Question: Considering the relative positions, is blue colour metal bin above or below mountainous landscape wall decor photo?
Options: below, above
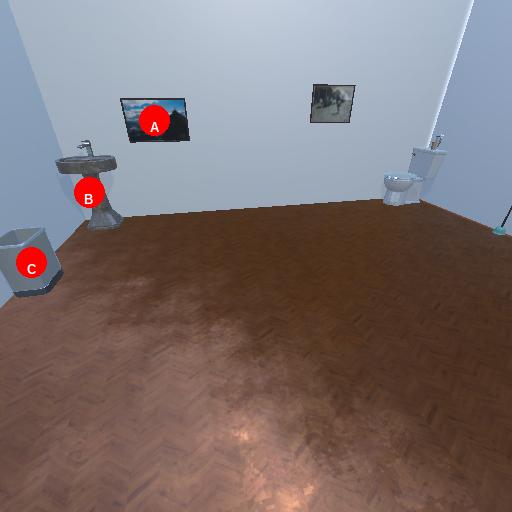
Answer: below